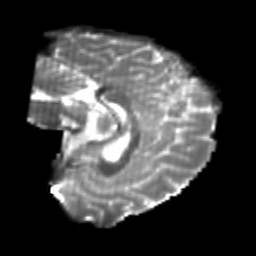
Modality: T2w
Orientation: sagittal
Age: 22
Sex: male
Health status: healthy
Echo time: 0.074 s